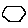
Label: hexagon